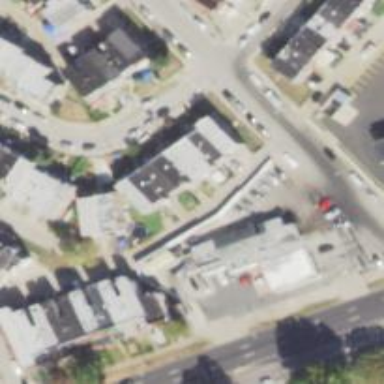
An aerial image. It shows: Alleyway designated as service road.